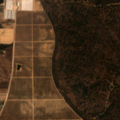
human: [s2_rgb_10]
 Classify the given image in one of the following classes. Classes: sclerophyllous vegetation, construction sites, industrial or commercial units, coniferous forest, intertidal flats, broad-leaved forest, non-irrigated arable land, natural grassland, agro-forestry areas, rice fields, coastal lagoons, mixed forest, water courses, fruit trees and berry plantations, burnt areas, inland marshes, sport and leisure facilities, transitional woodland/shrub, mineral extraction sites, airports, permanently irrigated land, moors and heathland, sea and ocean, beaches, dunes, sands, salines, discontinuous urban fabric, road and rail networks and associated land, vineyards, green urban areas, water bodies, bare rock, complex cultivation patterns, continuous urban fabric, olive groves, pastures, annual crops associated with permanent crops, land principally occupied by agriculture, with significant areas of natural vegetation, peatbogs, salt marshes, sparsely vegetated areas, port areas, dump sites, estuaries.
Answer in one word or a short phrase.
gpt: vineyards, complex cultivation patterns, broad-leaved forest, mixed forest, transitional woodland/shrub